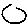
Label: circle